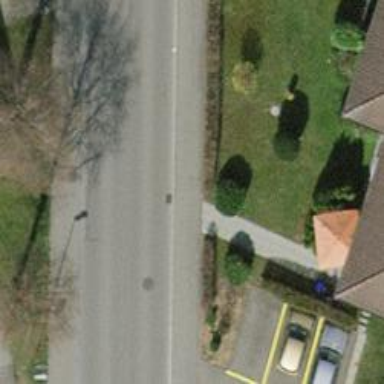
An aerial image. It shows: Hedge barrier.